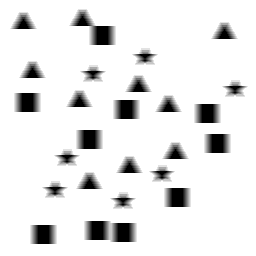
Squares: 10
Triangles: 10
Stars: 7
Total shapes: 27